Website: home-depot
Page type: review-order
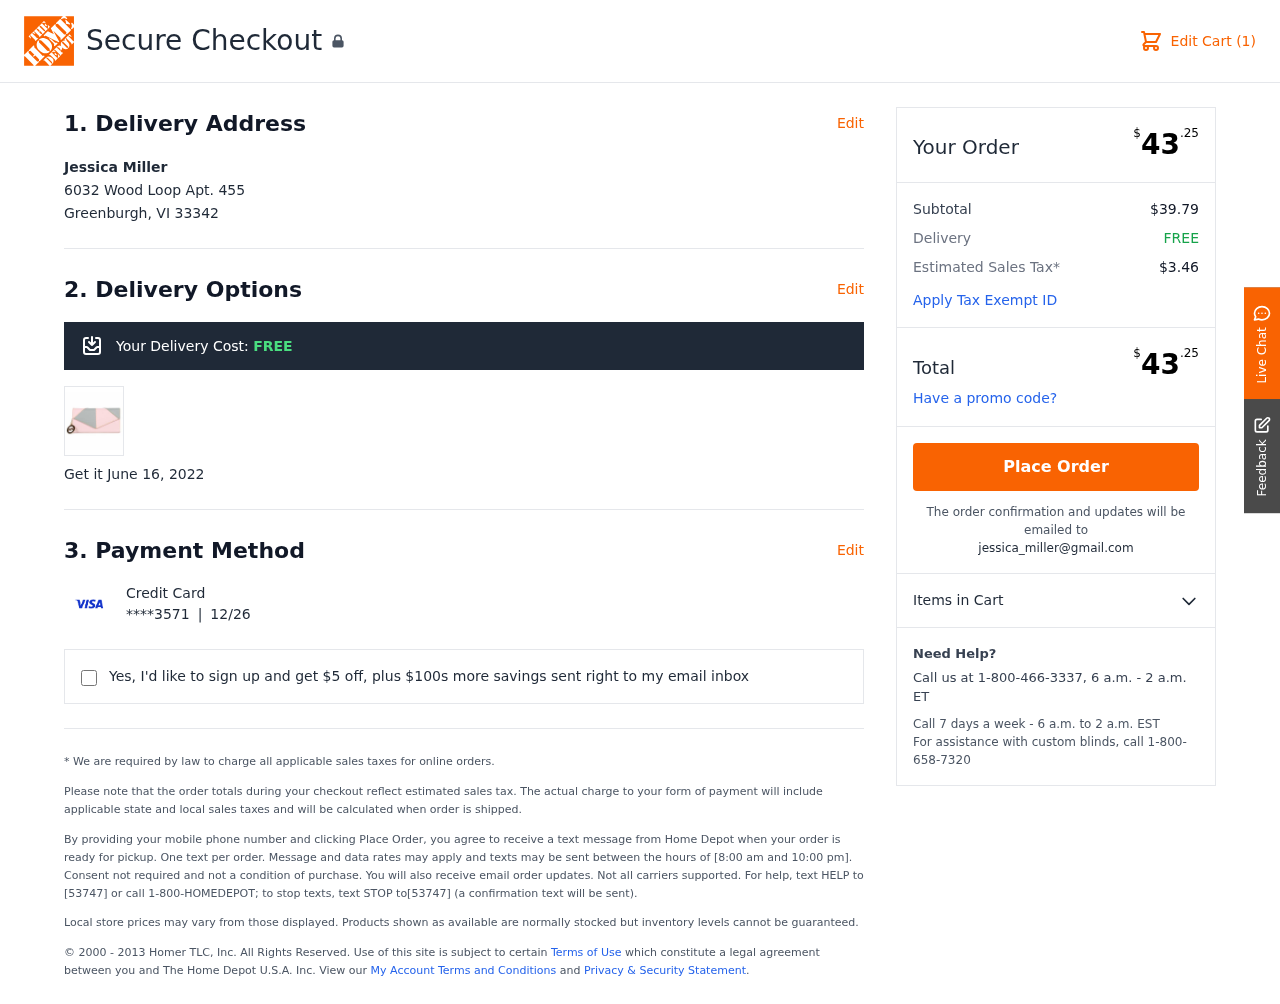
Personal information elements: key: PII_CARD_EXPIRY
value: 12/26
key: PII_CARD_LAST4
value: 3571
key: PII_CITY_STATE_ZIP
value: Greenburgh, VI 33342
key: PII_EMAIL
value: jessica_miller@gmail.com
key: PII_FULLNAME
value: Jessica Miller
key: PII_STREET
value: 6032 Wood Loop Apt. 455
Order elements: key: ORDER_NUM_ITEMS
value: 1
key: ORDER_SHIPPING_COST
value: FREE
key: ORDER_DELIVERY_DATE
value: June 16, 2022
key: ORDER_TOTAL
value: $43.25
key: ORDER_SUBTOTAL
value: $39.79
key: ORDER_TAX
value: $3.46